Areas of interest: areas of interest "Soccer Field"
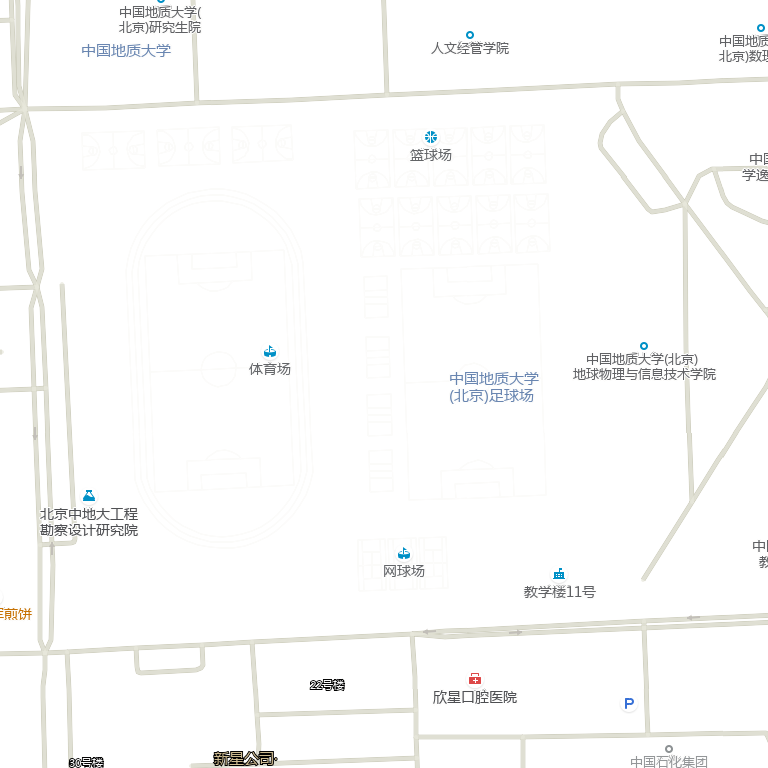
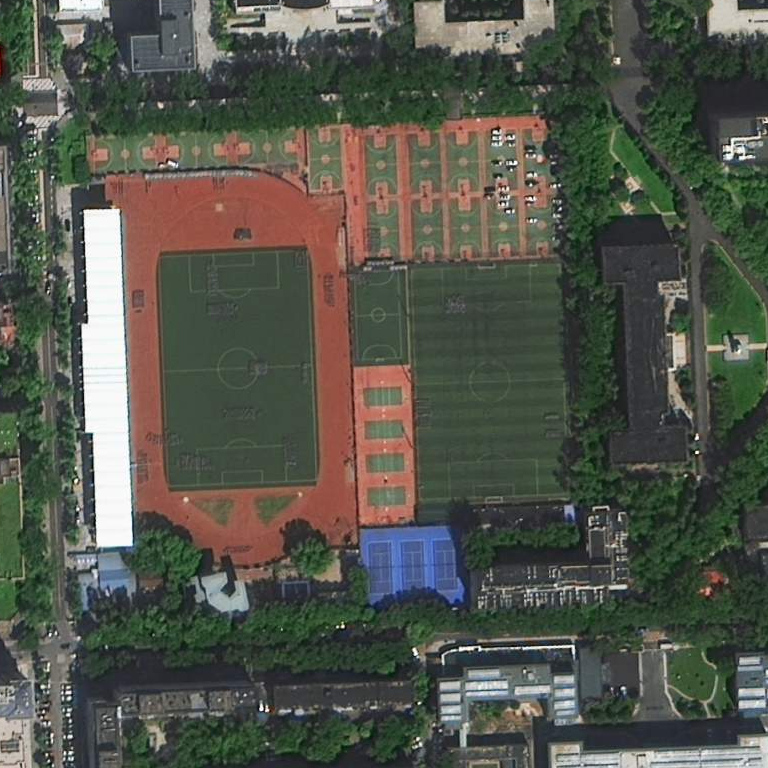